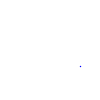
Particle: proton